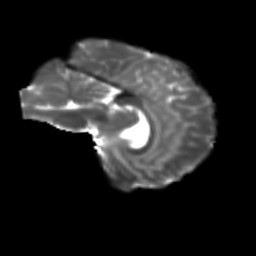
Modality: T2w
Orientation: sagittal
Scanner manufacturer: siemens
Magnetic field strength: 3 T
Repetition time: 9.2 s
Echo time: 0.084 s